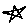
Label: star